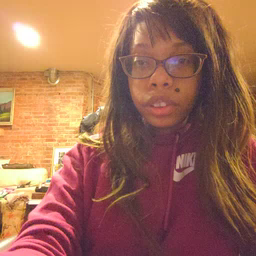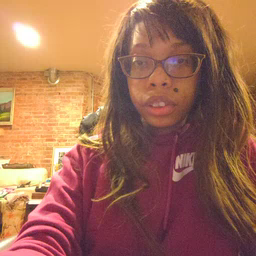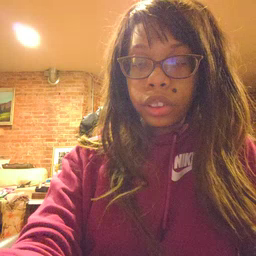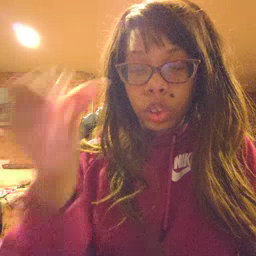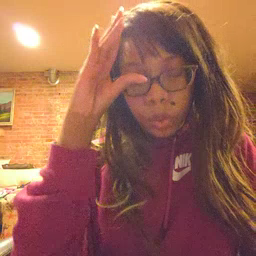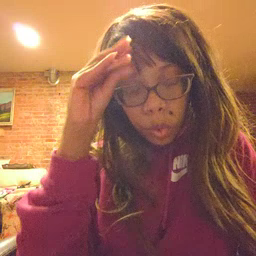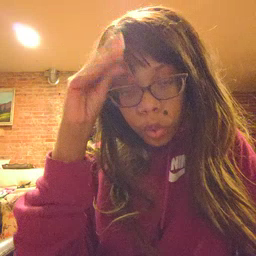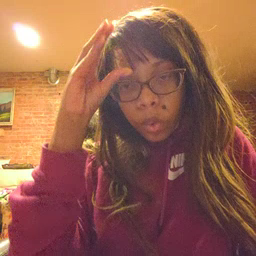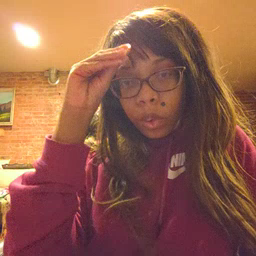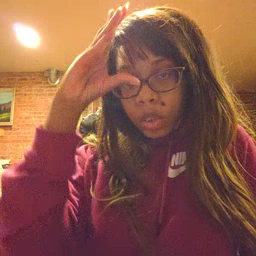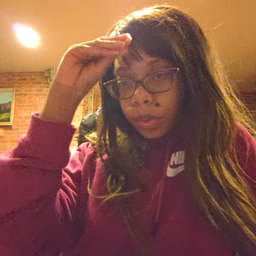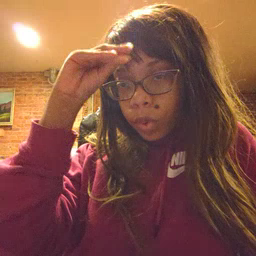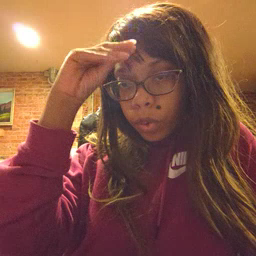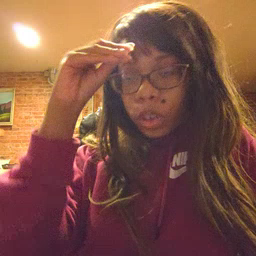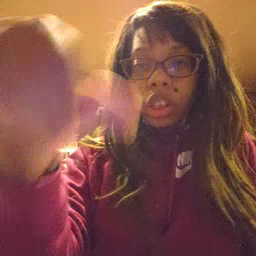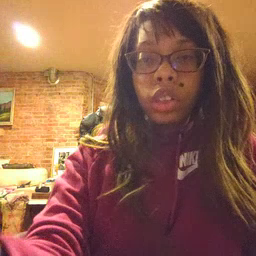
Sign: boy